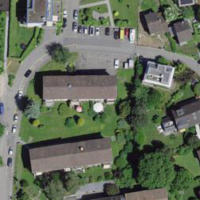
EUNIS habitat code: 55
Species observed at this site:
Circaea lutetiana